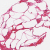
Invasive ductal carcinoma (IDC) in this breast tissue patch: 0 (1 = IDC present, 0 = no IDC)